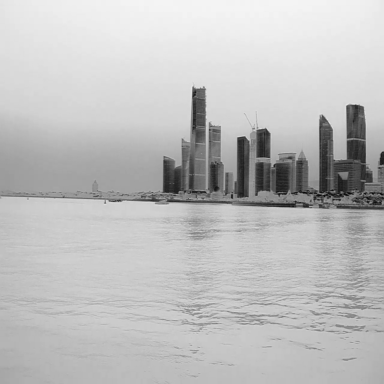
There are two objects shown in the infrared image, including a container_ship, and a canoe.